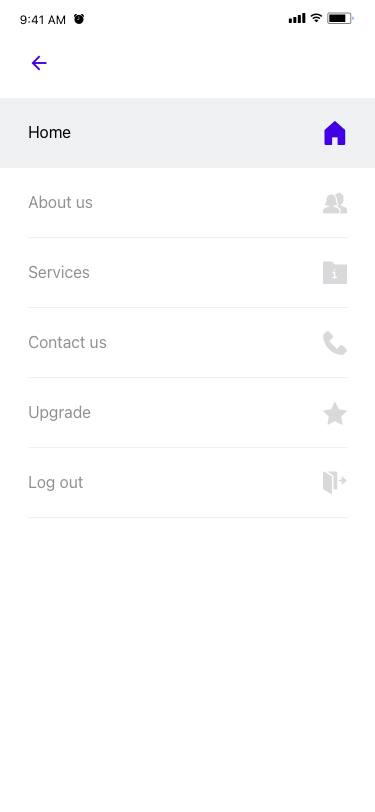
Text in this UI design:
Home
Services
Upgrade
About us
Contact us
Log out
UI Text/Heading/H4/Hightlight
UI Text/Heading/H5/Brandcolor
9:41 AM